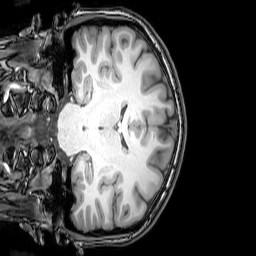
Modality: T1w
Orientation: coronal
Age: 22
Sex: female
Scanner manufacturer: philips
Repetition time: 0.008144 s
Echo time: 0.00374 s